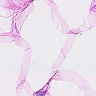
Metastatic tissue present: no